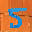
Label: 5